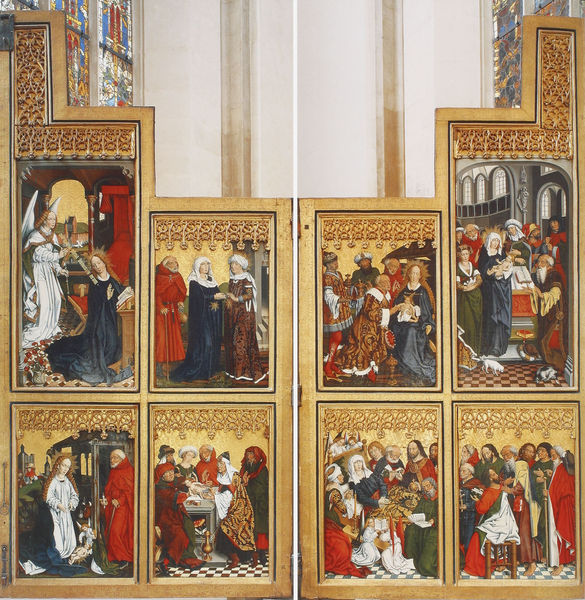
Titel: Rothenburg o.d. Tauber, Stadtpfarrkirche St. Jakob, Hochaltar
Standort: Rothenburg, Jakobskirche (EU - D - Sachsen-Anhalt)
Schlagwörter: mann, menschen, frau, schmuck, rot, ornament, barock, rahmen, tod, kirche, gold, engel, italien, baby, figuren, bischof, oil, painting, foto, katze, nonne, pracht, altar, chorschranke, wood, jesus, reichtum, heilige, maria, gilt, szenen, anna, tafelbild, joseph, marientod, virgin, verkündigung, geburt, cathedral, retabel, tafeln, zyklus, geburt christi, altartafel, marienleben, relief, mary, altartafeln, saints, annunciation, renaisance, altarpiece, gent, iconography, 8, gild, panel, gilding, visitation, presentation, nativity, closed, gold leaf, diptych, hinge, flügel altar, icons, goldgrundaltar, late medieval, death of the virgin